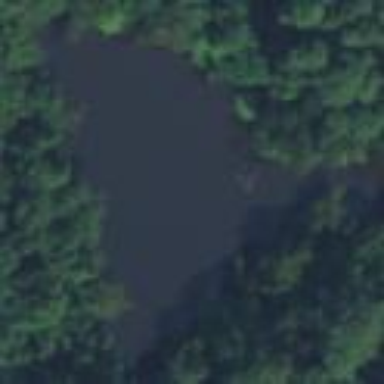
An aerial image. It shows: Pond with natural water.